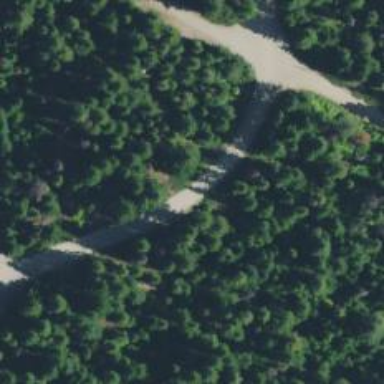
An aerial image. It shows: Unclassified road leading to backcountry Nordic skiing trail.